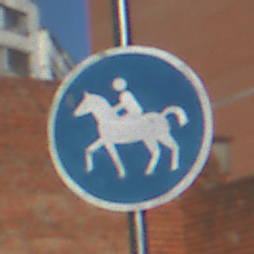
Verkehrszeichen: Reitweg
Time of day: MorningAfternoon
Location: Outdoor (Suburban)
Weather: PartlyCloudy
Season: NotSpecified
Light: Natural